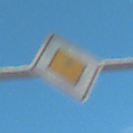
Verkehrszeichen: Vorfahrtsstrasse
Umgebung: Outdoor, Special
Tageszeit: Midday
Wetter: PartlyCloudy
Licht: Natural
Jahreszeit: NotSpecified
Kontrast: HighContrast